Question: I am looking for an algorithm to find all the nodes between two certain nodes of a directed graph. For example, the nodes between nodes "a" and "j" in the graph shown below are:
'''
b c d e f g h i
'''
P.S. The graph is directed and edges are upward (down to top).

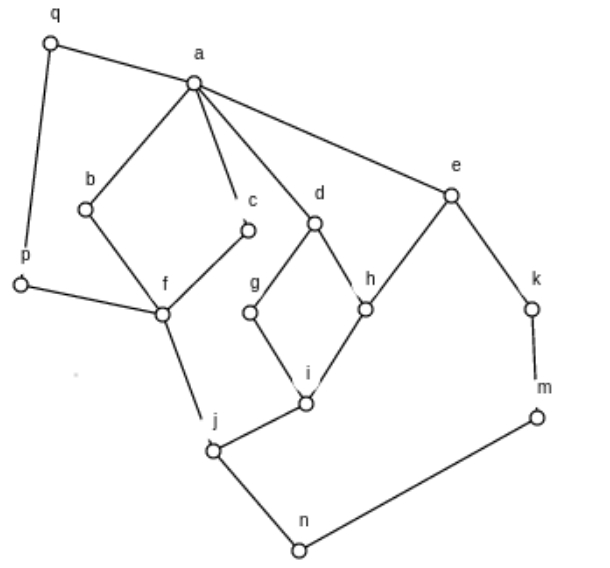
Answer: You're looking for the set of nodes where the start node s can reach the node and that node can reach the destination node t. One way to do this is to do a DFS from s to find all nodes reachable from s and a reverse DFS from t to find all nodes that can reach t, then to take the intersection of those two sets. If you maintain the sets by storing mark bits in the nodes themselves, this runs in linear time.
Hope this helps!